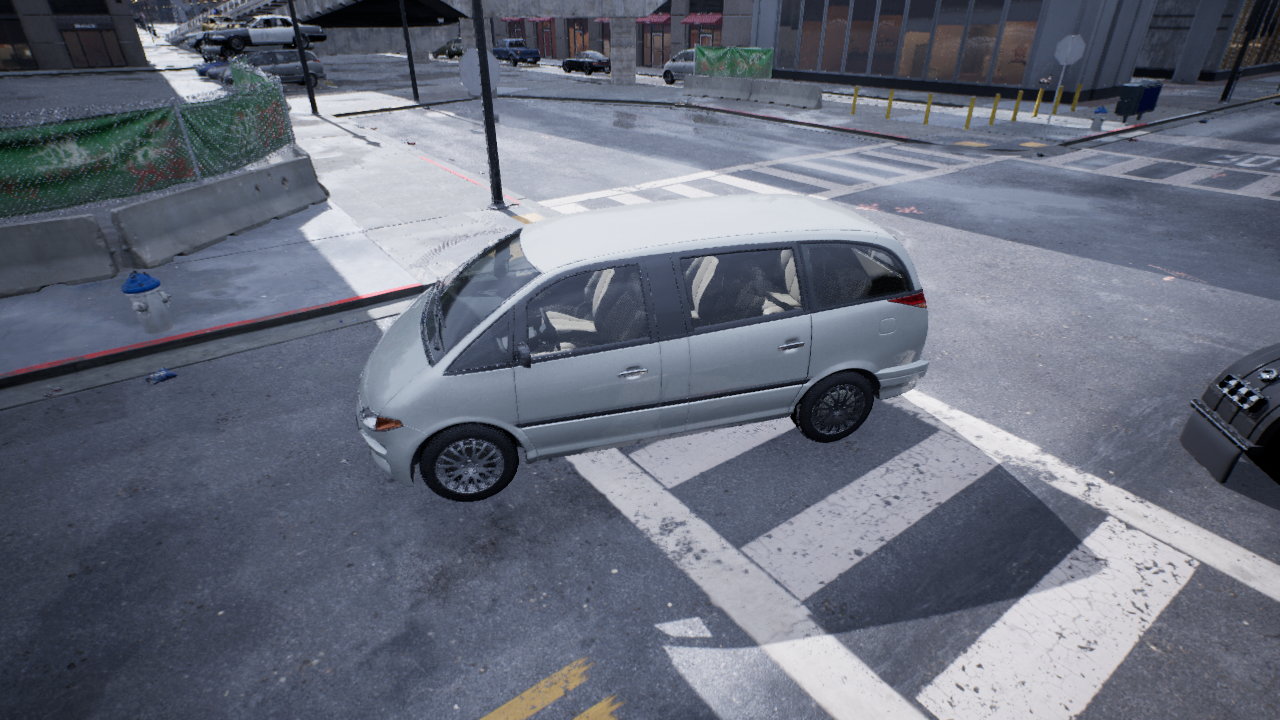
Venue: intersection
Lighting: overcast
Vehicle rig: minivan